Interaction volume radius: 10 \u00c5
Interaction volume height: 20 \u00c5
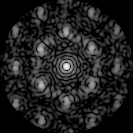
Disorder parameter: 0.5254